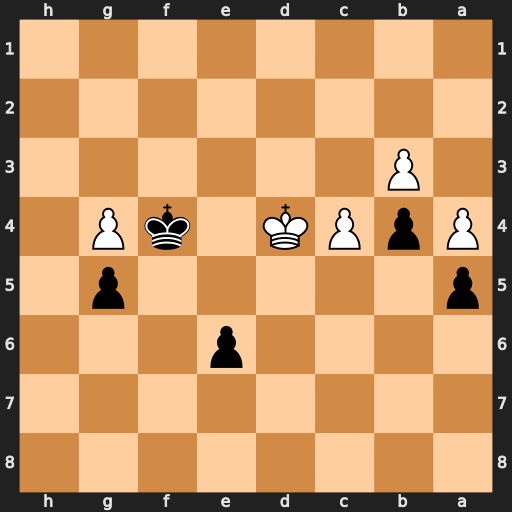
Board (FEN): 8/8/4p3/p5p1/PpPK1kP1/1P6/8/8
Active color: b
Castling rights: -
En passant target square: -
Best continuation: e5+ Kd3 e4+ Kd2 Kxg4 Ke3 Kf5